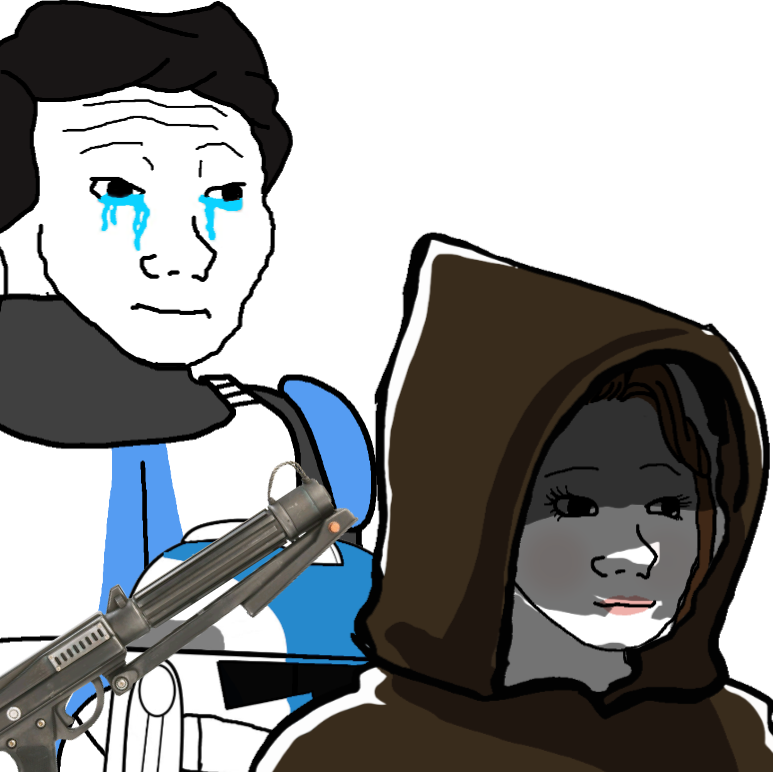
Label: 5_Crying_Wojak